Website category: university
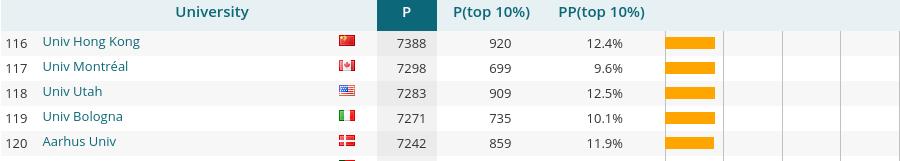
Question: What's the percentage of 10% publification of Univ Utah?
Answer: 12.5%

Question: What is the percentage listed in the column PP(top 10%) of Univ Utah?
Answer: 12.5%

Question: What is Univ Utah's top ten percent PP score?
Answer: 12.5%

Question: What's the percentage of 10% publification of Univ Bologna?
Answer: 10.1%

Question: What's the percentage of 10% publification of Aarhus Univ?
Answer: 11.9%

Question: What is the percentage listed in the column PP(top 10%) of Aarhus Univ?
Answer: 11.9%

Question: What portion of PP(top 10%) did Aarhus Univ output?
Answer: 11.9%

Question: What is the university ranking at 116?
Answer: Univ Hong Kong

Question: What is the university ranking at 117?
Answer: Univ Montral

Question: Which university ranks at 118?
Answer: Univ Utah

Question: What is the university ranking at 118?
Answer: Univ Utah

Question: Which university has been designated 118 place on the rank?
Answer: Univ Utah

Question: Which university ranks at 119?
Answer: Univ Bologna

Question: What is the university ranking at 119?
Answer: Univ Bologna

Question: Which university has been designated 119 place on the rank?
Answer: Univ Bologna

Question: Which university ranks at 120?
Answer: Aarhus Univ

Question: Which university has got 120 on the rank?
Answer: Aarhus Univ

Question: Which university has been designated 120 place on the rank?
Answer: Aarhus Univ

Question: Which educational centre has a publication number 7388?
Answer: Univ Hong Kong

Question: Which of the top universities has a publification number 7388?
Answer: Univ Hong Kong

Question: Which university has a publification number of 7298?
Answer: Univ Montral

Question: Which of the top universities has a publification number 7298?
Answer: Univ Montral

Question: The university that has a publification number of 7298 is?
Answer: Univ Montral

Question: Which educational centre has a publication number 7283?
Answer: Univ Utah

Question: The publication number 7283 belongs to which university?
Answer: Univ Utah

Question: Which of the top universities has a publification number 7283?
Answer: Univ Utah

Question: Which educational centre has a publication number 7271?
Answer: Univ Bologna

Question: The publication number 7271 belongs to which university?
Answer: Univ Bologna

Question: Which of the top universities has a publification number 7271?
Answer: Univ Bologna

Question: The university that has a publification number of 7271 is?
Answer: Univ Bologna

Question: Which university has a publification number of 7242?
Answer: Aarhus Univ

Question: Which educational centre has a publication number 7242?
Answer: Aarhus Univ

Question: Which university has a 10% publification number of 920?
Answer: Univ Hong Kong

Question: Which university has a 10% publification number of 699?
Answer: Univ Montral

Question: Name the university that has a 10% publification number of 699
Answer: Univ Montral

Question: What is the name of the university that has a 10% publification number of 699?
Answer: Univ Montral

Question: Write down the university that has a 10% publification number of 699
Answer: Univ Montral

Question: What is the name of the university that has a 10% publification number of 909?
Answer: Univ Utah

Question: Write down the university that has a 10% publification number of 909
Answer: Univ Utah

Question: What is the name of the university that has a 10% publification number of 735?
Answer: Univ Bologna

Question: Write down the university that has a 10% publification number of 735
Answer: Univ Bologna

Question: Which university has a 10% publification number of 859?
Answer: Aarhus Univ

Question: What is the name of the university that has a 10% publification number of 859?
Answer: Aarhus Univ